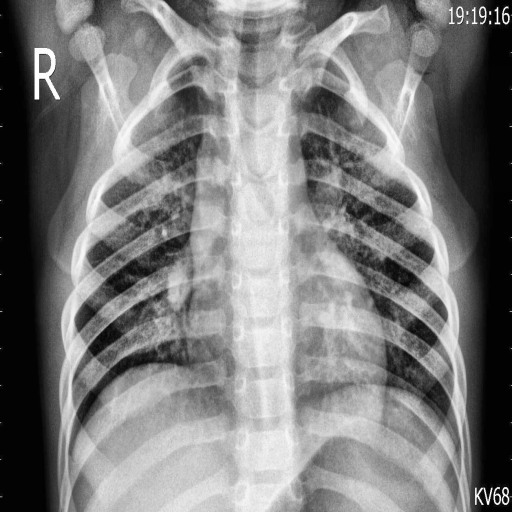
Finding: PNEUMONIA